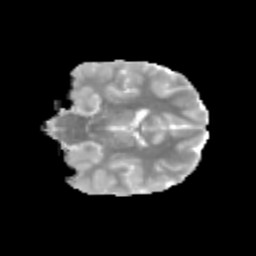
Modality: MD
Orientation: coronal
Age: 13
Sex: female
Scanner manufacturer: siemens
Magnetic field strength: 3 T
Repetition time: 3.8 s
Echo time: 0.07 s